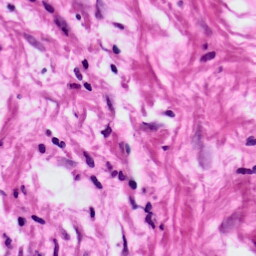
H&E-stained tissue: Ovarian